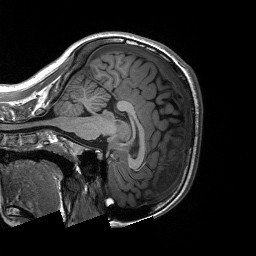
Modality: T1w
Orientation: sagittal
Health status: ill
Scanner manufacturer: siemens
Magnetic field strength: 3 T
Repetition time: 2.3 s
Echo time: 0.00226 s